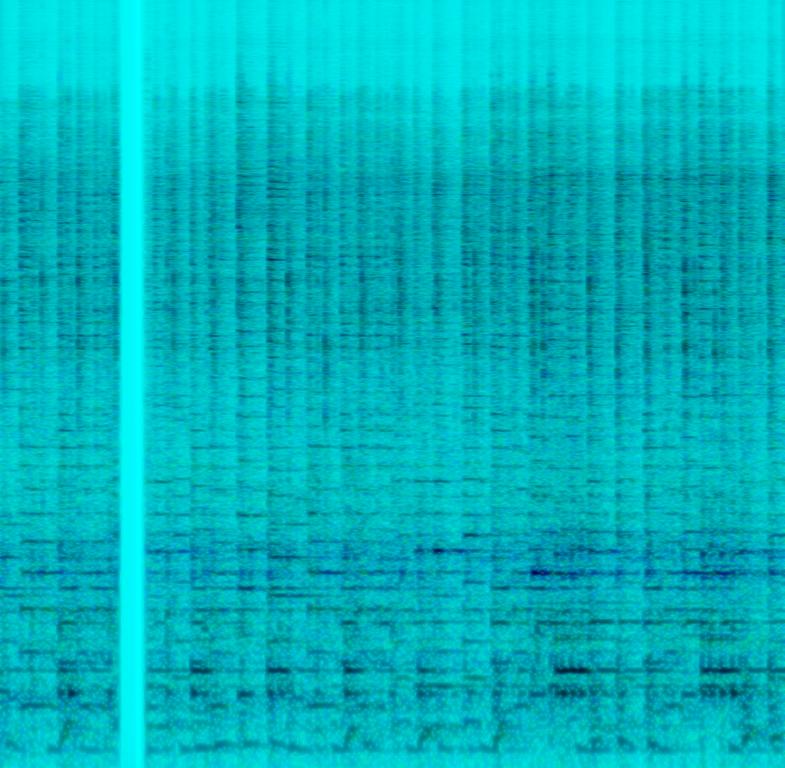
The song is an instrumental. The song is medium tempo with a percussive tabla rhythm, groovy bass line and a guitar strumming rhythm and playing lead. The song is Indian classical fusion with a poor audio quality.